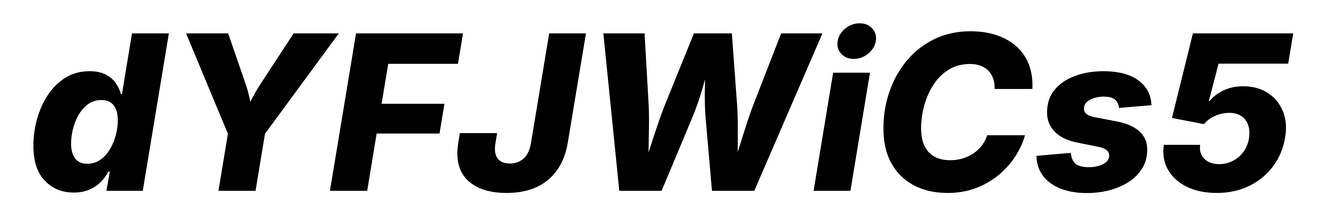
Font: Inter-Italic_ExtraBold_Italic